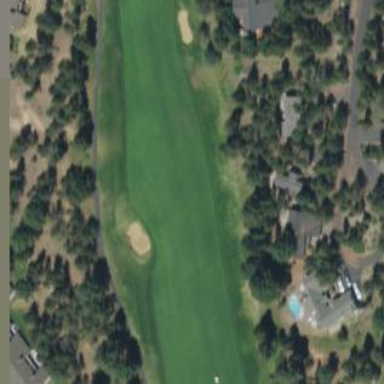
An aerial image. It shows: Golf fairway surrounded by grass.